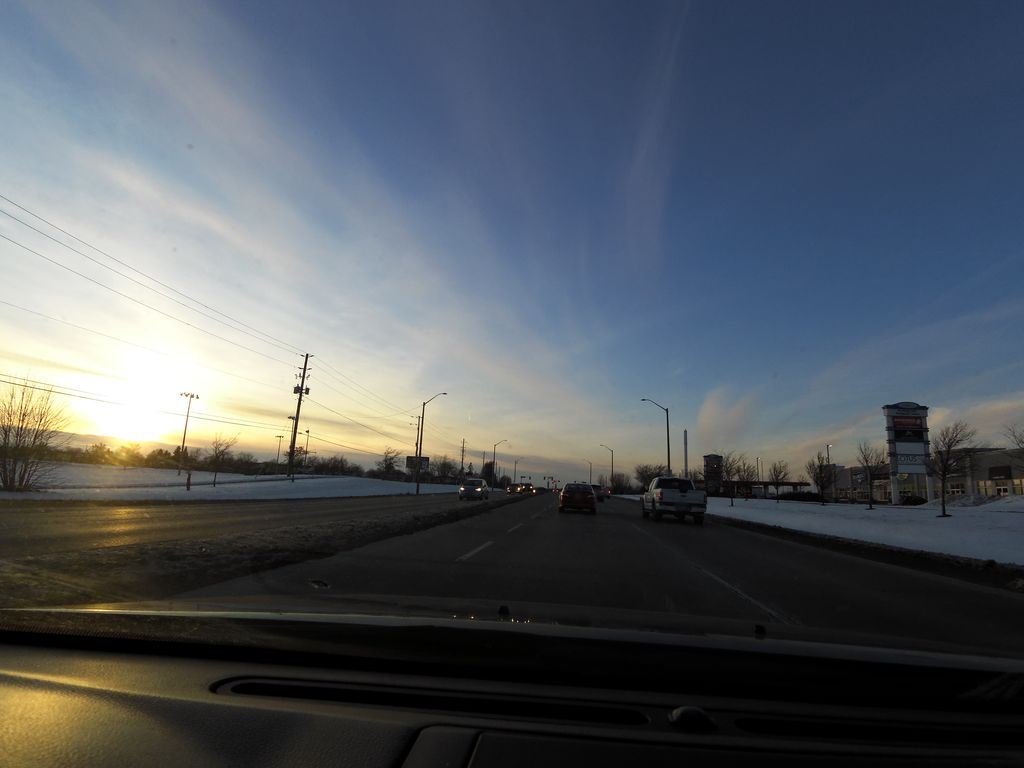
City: hamilton